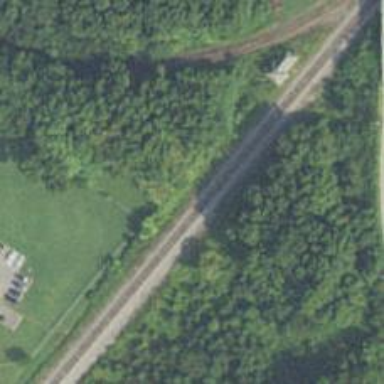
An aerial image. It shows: Junction on the railway.